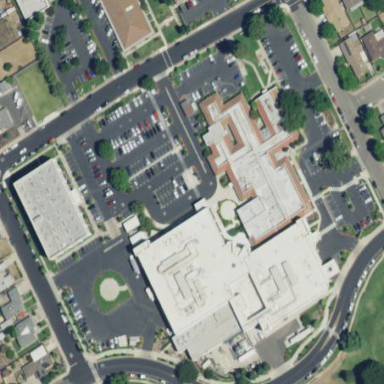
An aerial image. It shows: Hospital providing healthcare services.